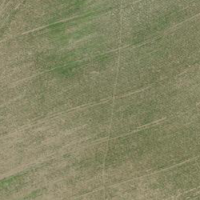
EUNIS habitat code: 52
Species observed at this site:
Euphorbia cyparissias